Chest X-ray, PA view. Patient: 59 years old, sex F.
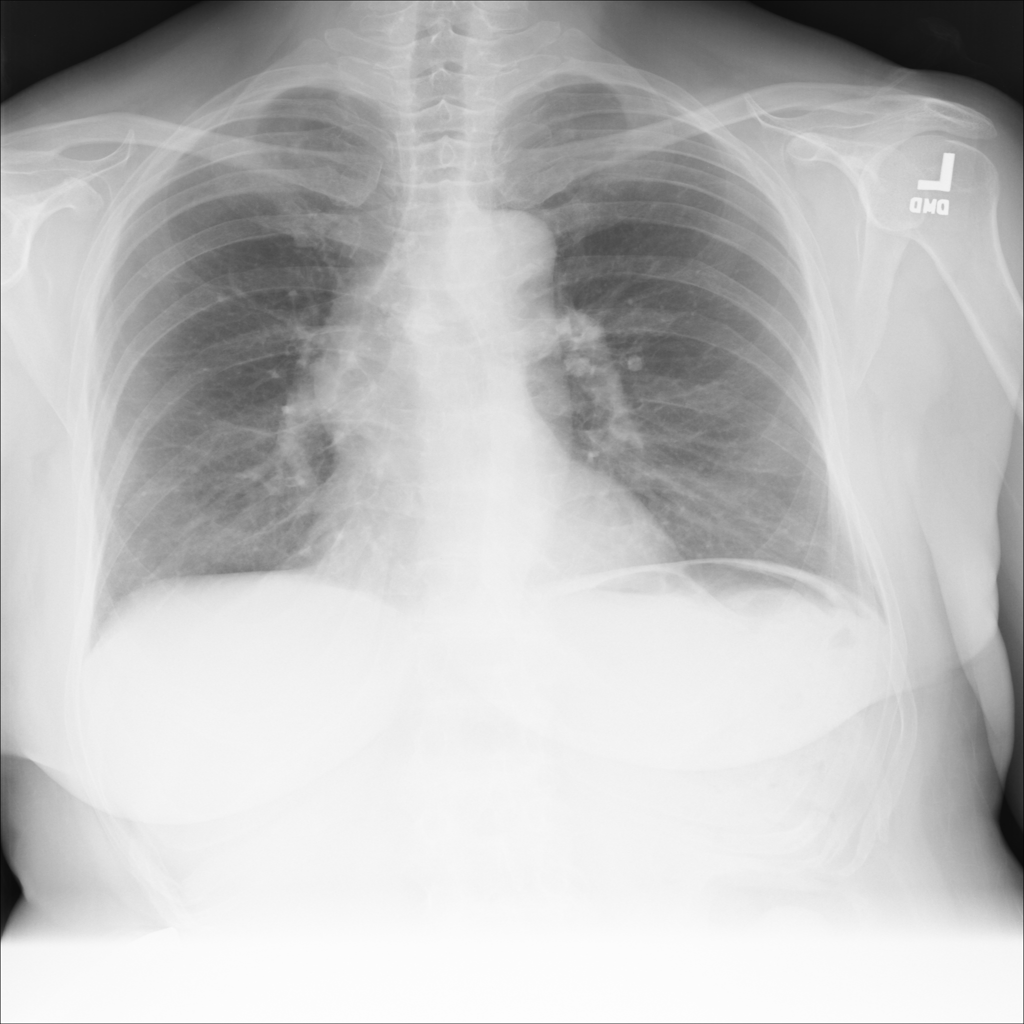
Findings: Nodule